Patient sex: M
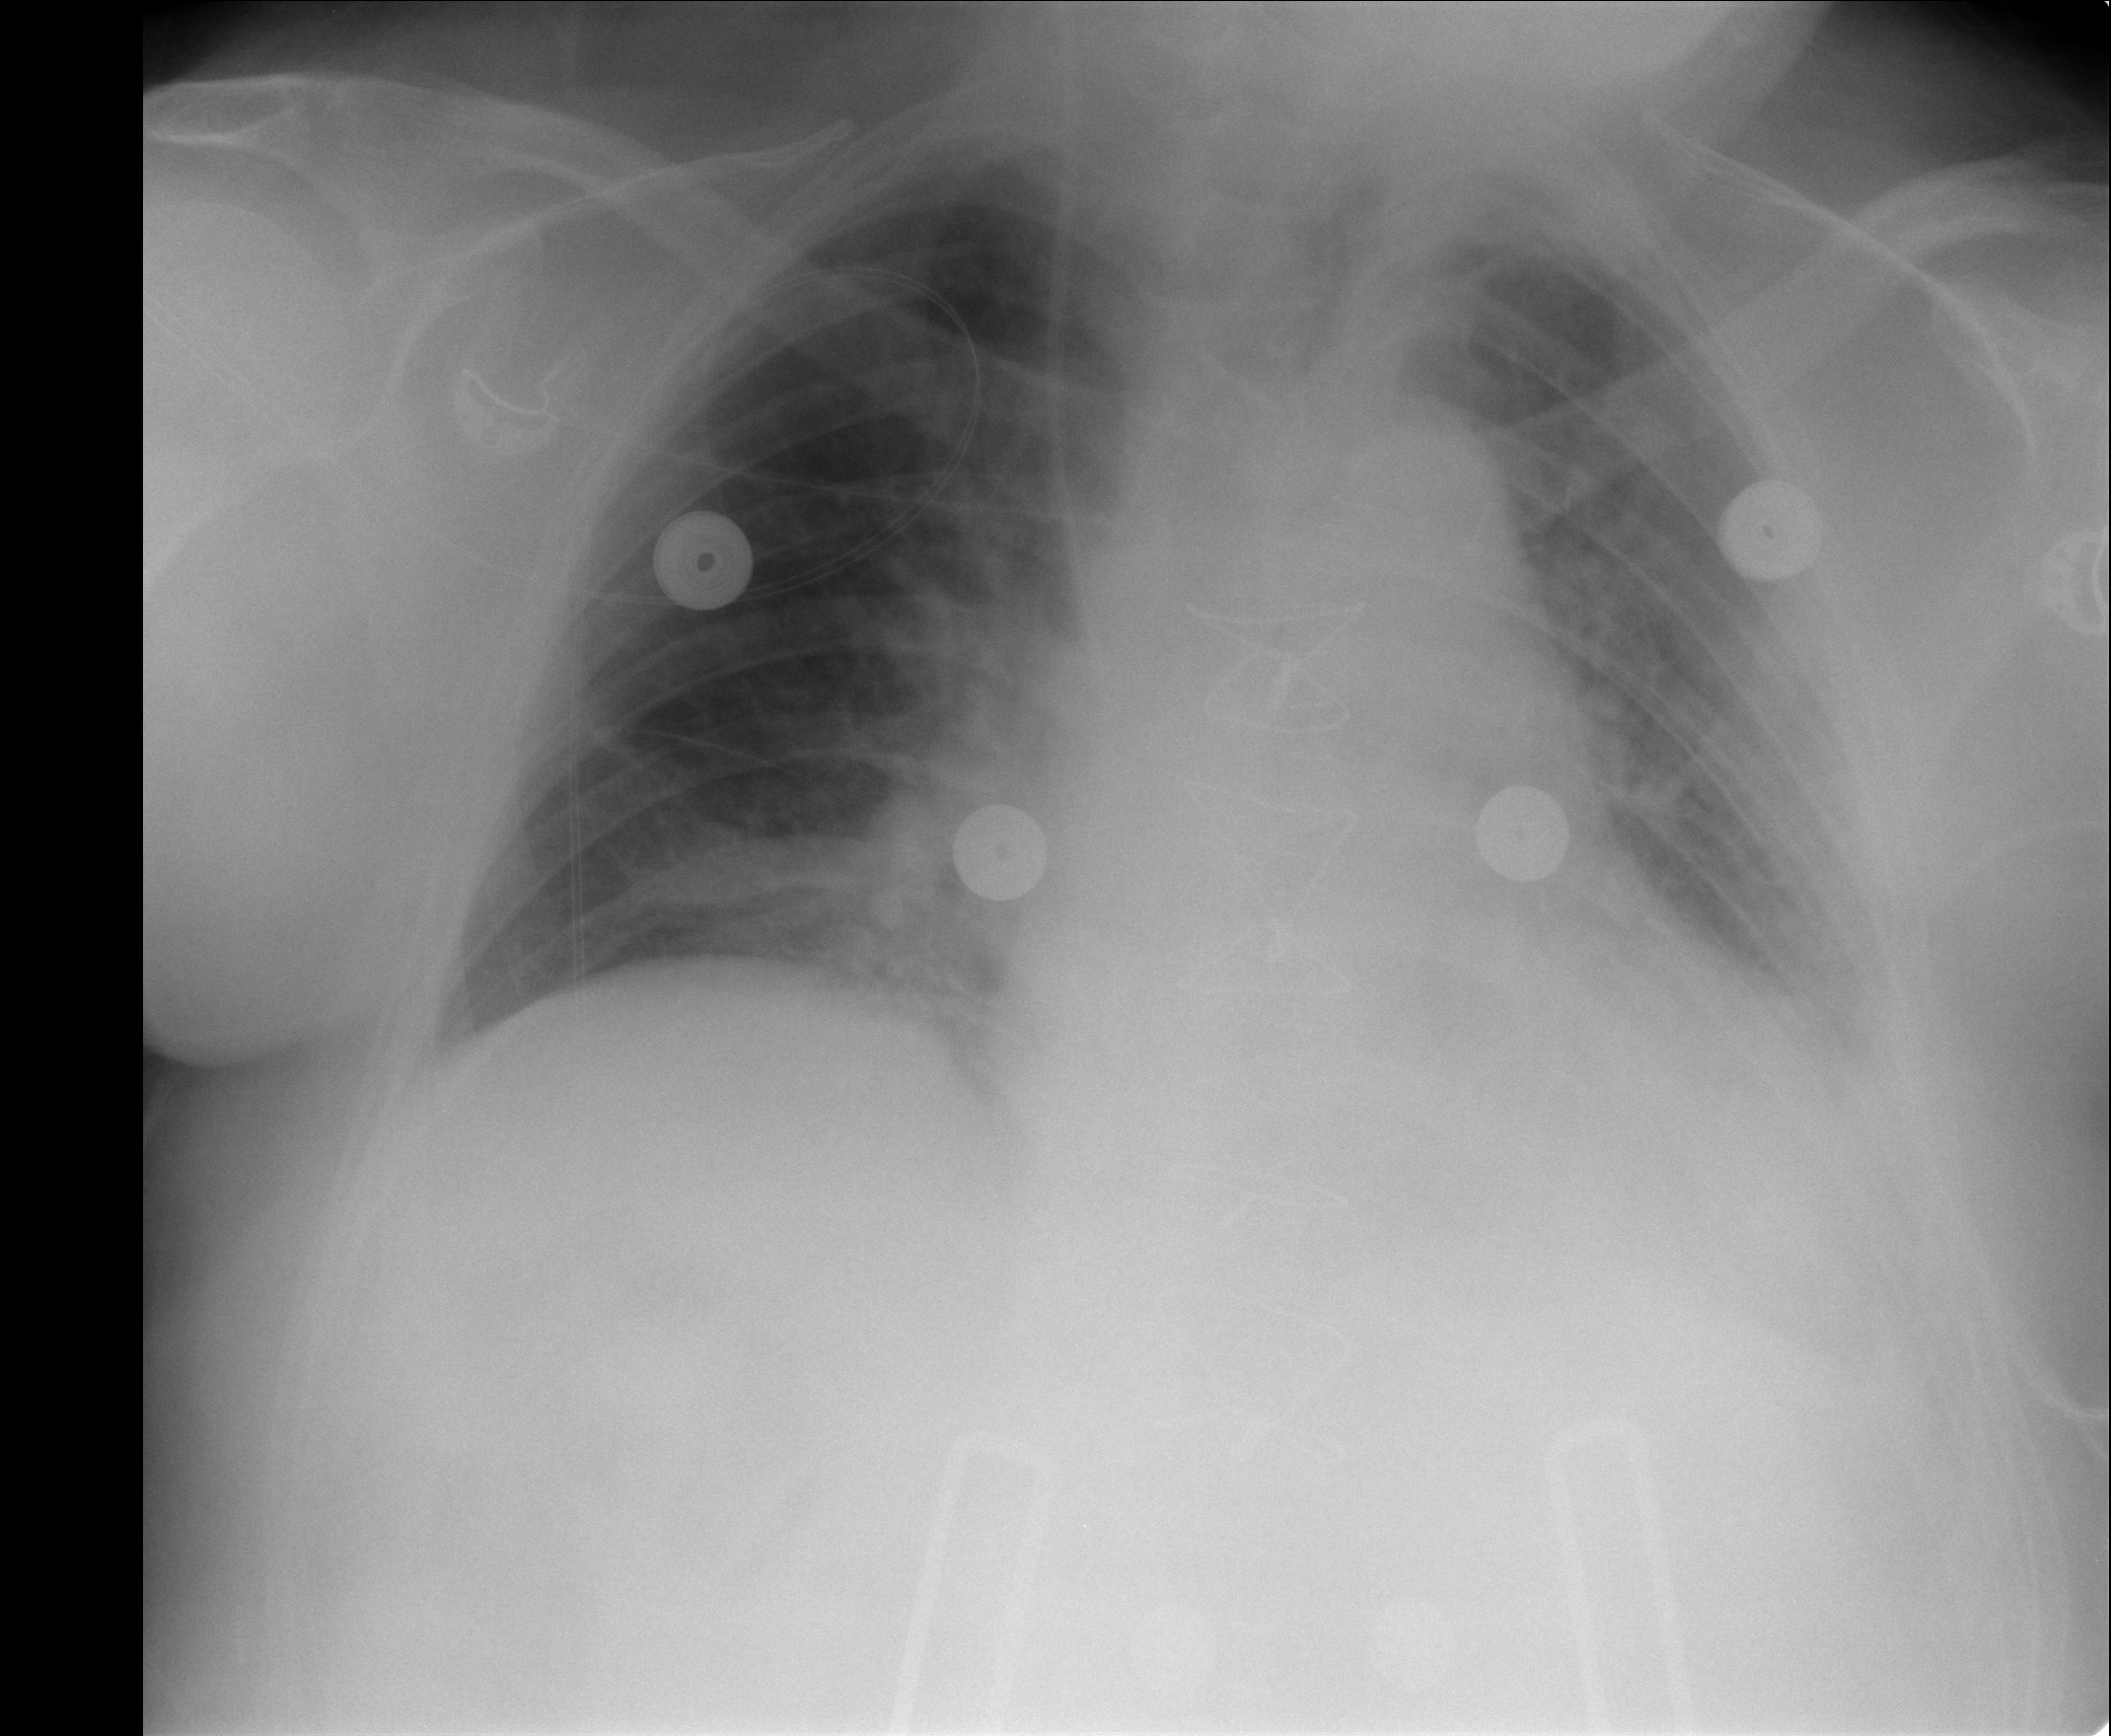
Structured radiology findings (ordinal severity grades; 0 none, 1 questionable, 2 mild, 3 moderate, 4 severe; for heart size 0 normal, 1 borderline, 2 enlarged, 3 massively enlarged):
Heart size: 0
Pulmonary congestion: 0
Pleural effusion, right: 0
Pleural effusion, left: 2
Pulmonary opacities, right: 1
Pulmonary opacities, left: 0
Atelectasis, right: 1
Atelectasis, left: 2